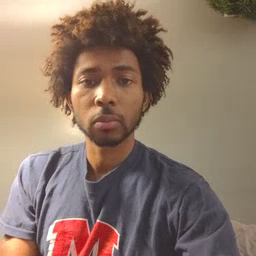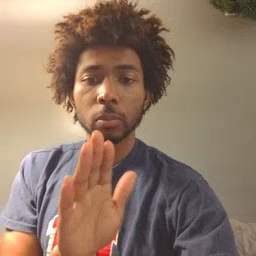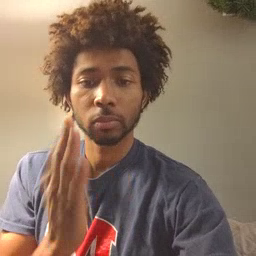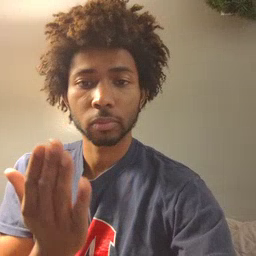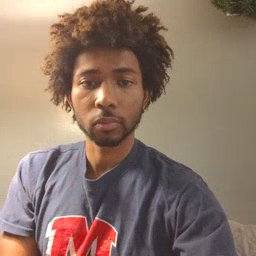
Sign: book